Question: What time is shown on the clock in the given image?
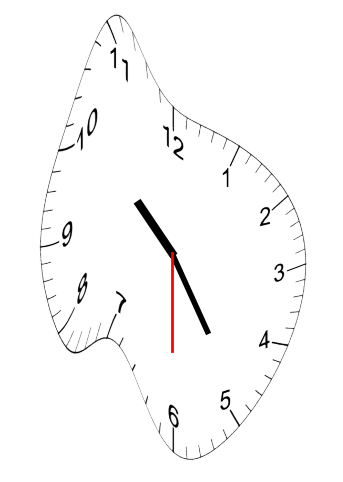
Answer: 10:24:30